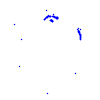
Particle: kaon